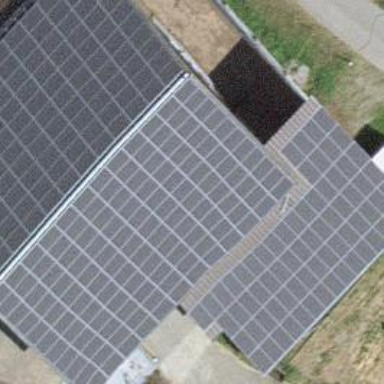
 consisting of solar photovoltaic panels."